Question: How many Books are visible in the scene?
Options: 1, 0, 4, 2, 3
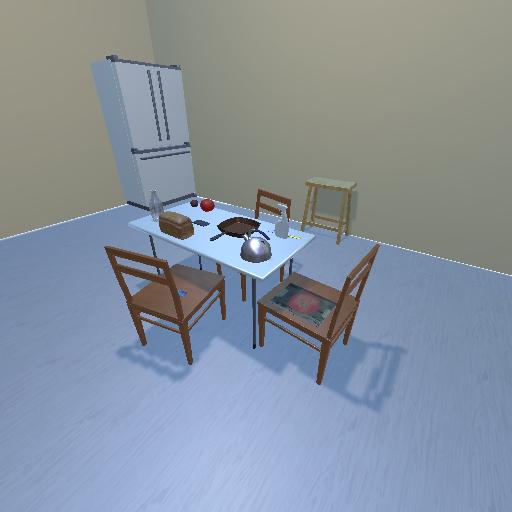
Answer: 1